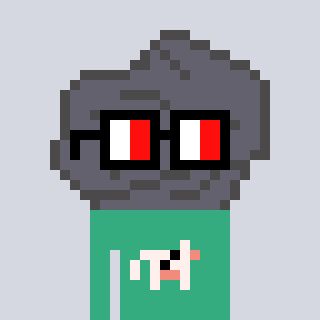
a pixel art character with square glasses with black frames and red eyes, a rock-shaped head and a teal-colored body on a cool background